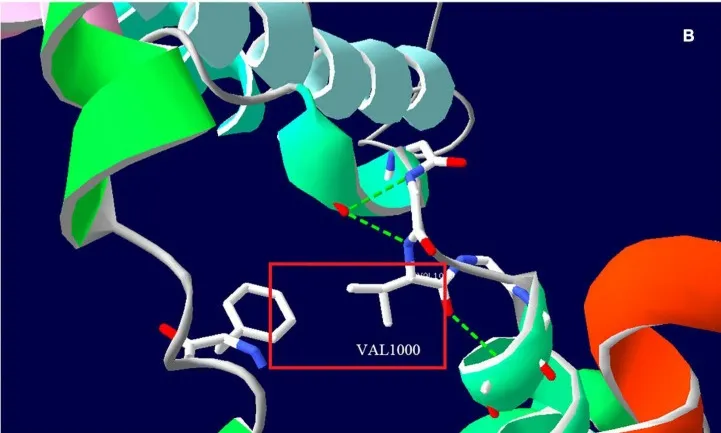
Three-dimensional structure prediction model of TRPM7 protein by SWISS-MODEL and Swiss-Pdb Viewer. Amino acid side chain structure of the mutant type (Val1000). The pink dotted line indicates that the wild type may collide with the adjacent benzene ring (Phe1096), and there is no collision after mutation, the green dotted line indicates the hydrogen bond.
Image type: radiology (ct)